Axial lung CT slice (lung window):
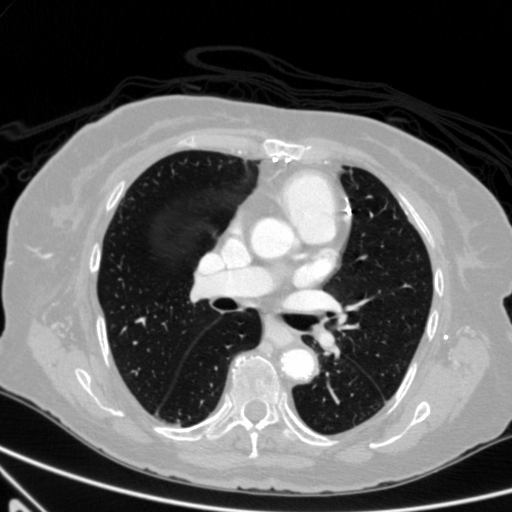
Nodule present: no